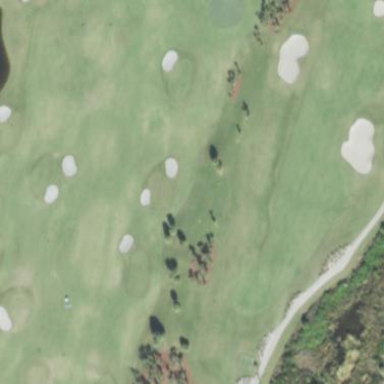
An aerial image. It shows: Area of rough grass used for golf.